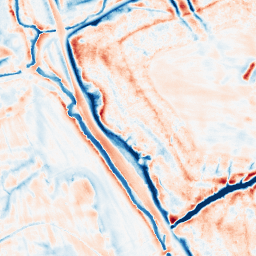
Category: edge_preserving
Decomposition family: bilateral
Decomposition parameters: d: 21
sigma_color: 50
sigma_space: 50
Upsampling method: quadratic
Upsampling parameters: scale: 4
Upsampling scale: 4